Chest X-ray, PA view. Patient: 50 years old, sex M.
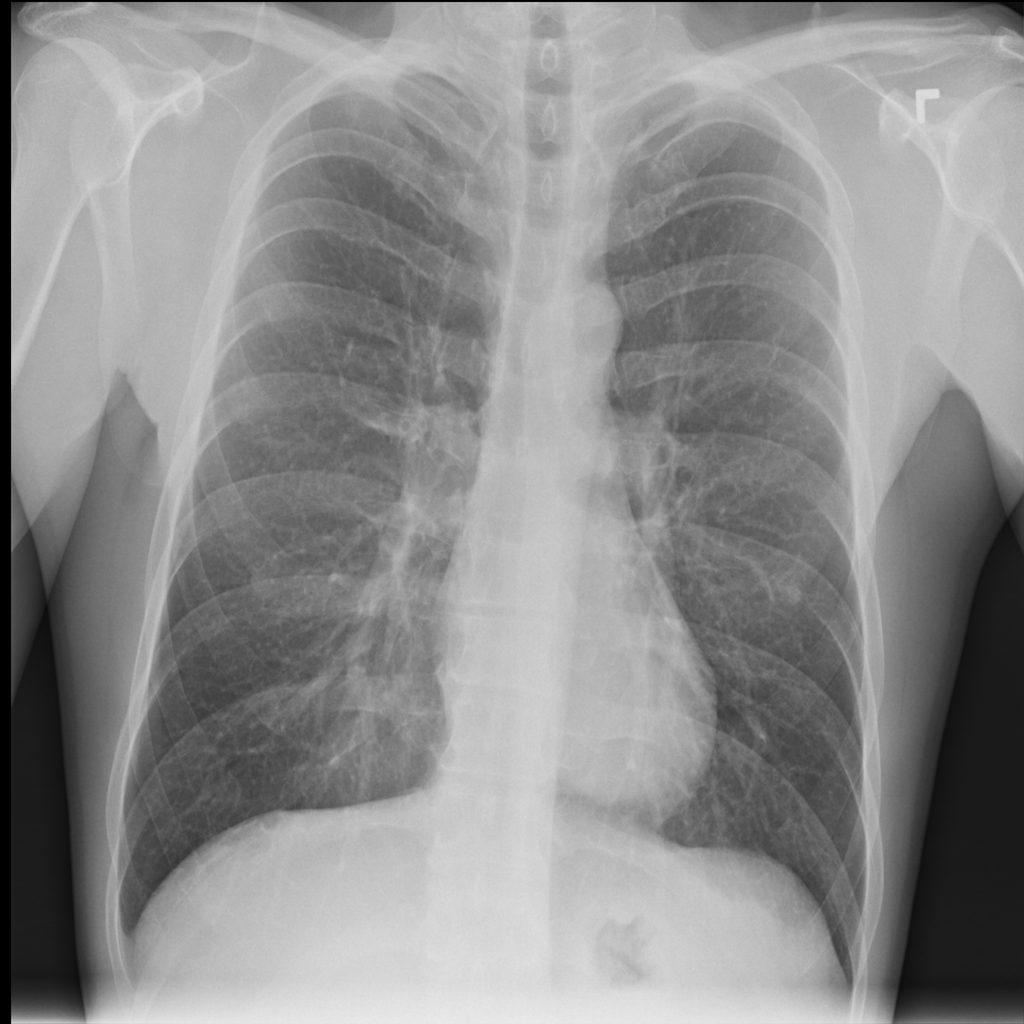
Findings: No Finding